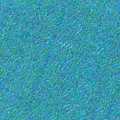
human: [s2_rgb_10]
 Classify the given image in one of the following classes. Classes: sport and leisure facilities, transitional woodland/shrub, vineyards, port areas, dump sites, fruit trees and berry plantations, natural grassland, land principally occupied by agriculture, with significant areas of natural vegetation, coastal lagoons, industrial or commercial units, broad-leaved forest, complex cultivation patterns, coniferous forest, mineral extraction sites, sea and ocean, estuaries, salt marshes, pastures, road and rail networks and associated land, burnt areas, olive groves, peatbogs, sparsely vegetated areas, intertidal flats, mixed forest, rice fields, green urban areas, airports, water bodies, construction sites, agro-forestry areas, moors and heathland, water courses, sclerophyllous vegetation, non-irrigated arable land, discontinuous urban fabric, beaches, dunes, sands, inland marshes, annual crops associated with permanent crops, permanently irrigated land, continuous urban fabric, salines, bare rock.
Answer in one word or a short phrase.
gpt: sea and ocean